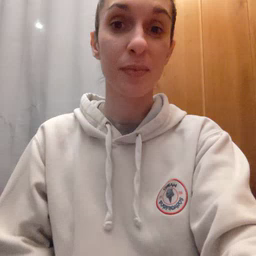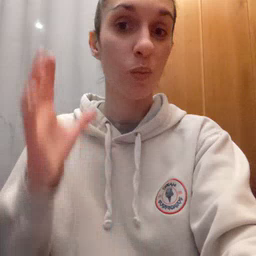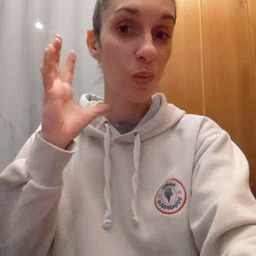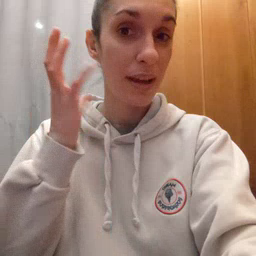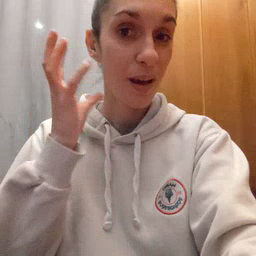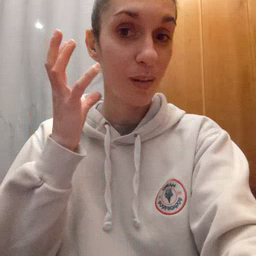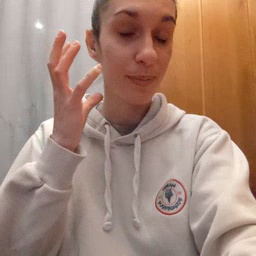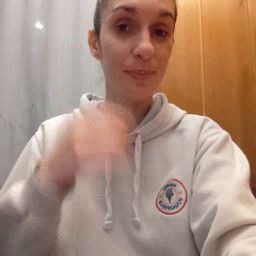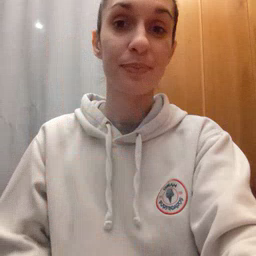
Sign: radio